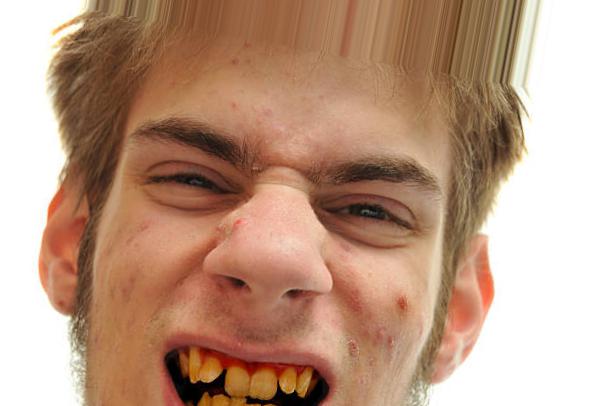
Condition: Tooth Discoloration